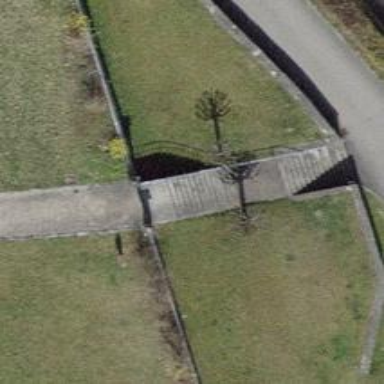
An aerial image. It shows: Road with steps.